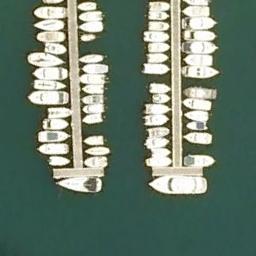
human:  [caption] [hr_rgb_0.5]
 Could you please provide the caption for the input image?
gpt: There are numerous ships in the harbor .

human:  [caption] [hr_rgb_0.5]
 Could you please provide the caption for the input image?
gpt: Many yachts moored neatly on the sea side of the harbor .

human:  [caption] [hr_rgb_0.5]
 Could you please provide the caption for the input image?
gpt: There are different sizes of ships in the harbor .

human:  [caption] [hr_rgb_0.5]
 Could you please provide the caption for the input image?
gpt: The harbor has lots of neatly docked white boats and the color of the waters is green .

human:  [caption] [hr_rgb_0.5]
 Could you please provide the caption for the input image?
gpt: There are many yachts at the harbor .